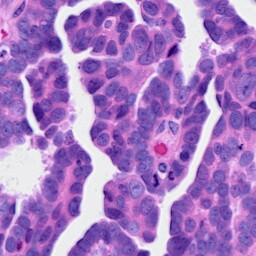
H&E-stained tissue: Ovarian